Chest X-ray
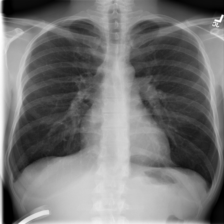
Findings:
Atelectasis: negative
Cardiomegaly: negative
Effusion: negative
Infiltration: negative
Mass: negative
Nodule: negative
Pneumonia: negative
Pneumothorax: negative
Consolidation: negative
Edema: negative
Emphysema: negative
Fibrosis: negative
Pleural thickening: negative
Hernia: negative